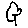
Label: tree